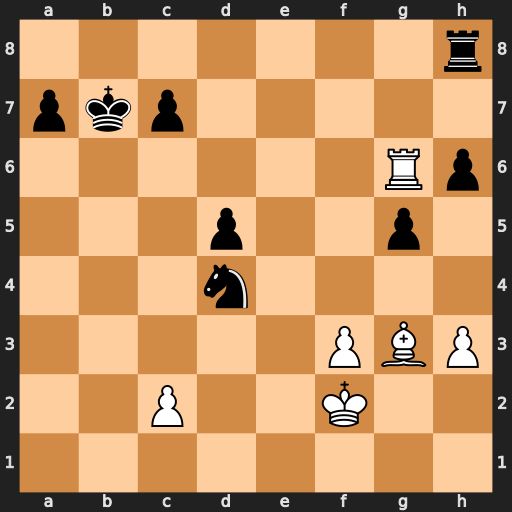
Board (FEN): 7r/pkp5/6Rp/3p2p1/3n4/5PBP/2P2K2/8
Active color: w
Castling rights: -
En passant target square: -
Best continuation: Be5 Rf8 Bxd4